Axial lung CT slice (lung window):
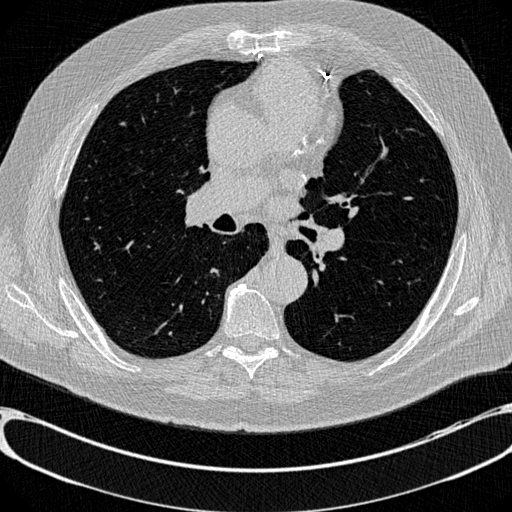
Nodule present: no